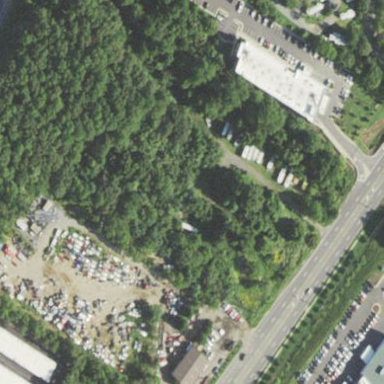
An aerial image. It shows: Scrap yard located in industrial area.